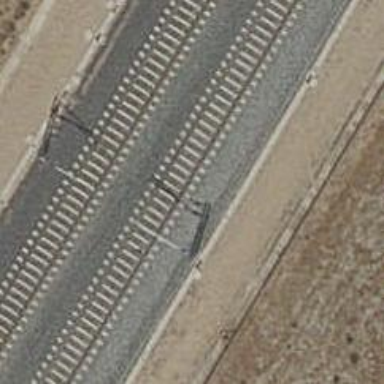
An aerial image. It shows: Railway track with contact lines for electrification.